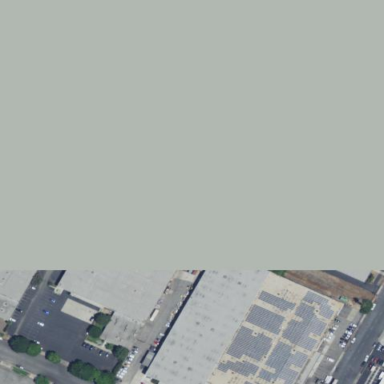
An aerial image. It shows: Warehouse.